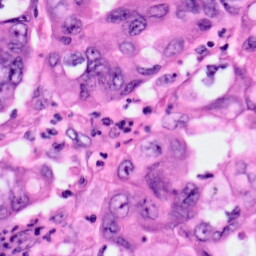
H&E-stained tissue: Pancreatic